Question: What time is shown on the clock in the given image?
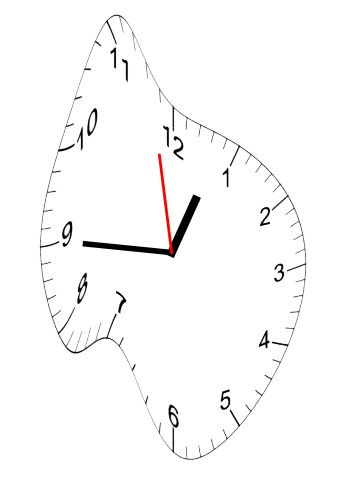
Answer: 12:44:58